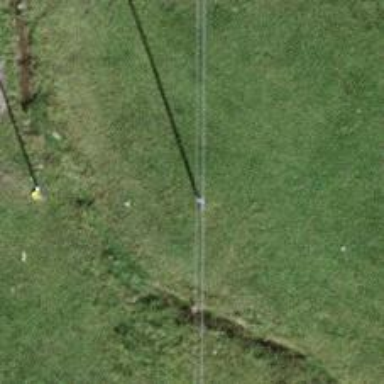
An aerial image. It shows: Minor power line.